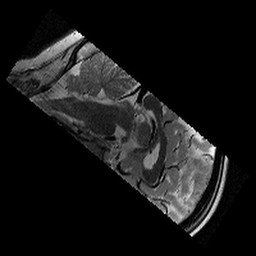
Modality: T2w
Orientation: sagittal
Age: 11
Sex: female
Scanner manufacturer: siemens
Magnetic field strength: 3 T
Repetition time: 9.23 s
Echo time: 0.067 s